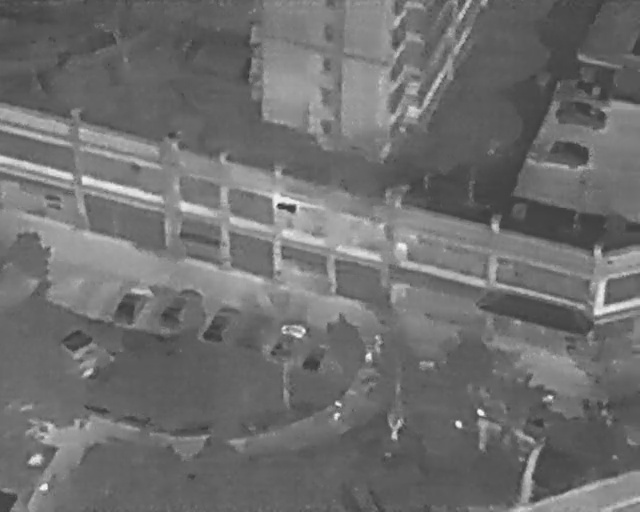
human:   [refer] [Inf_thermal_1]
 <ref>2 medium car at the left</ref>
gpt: <box>[[17, 56, 24, 62, 22], [24, 57, 32, 62, 33]]</box>

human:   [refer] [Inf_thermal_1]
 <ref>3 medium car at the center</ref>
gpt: <box>[[31, 60, 38, 66, 30], [41, 64, 48, 69, 29], [46, 67, 52, 71, 29]]</box>